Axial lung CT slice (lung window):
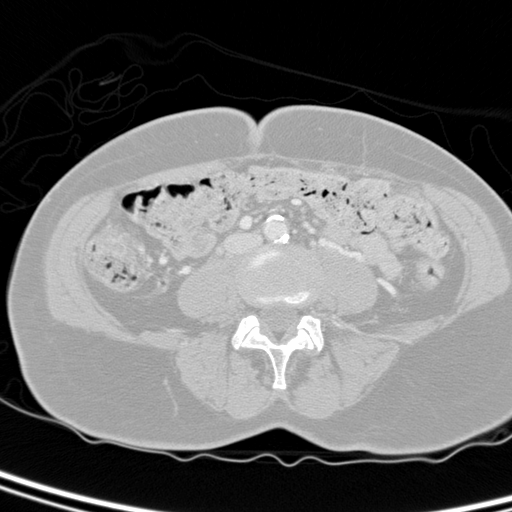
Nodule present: no